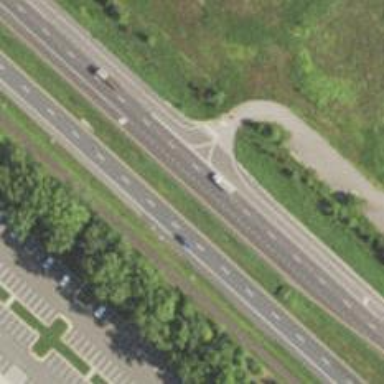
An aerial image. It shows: Trunk link highway.